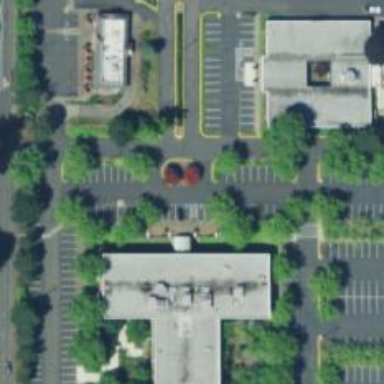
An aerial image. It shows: Parking space.